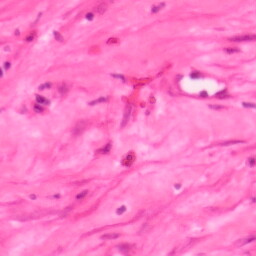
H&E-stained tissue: Colon